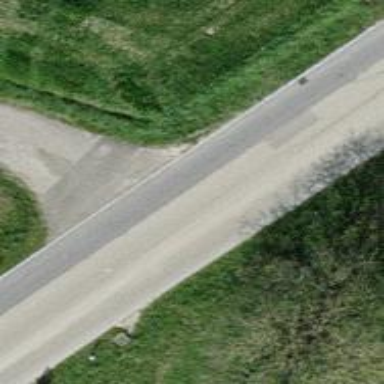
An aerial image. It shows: Secondary road.